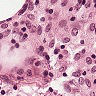
Metastatic tissue present: no